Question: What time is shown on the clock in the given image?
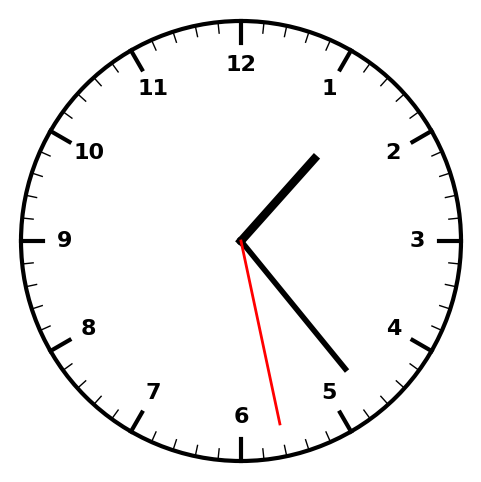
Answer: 01:23:28